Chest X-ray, AP view. Patient: 65 years old, sex M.
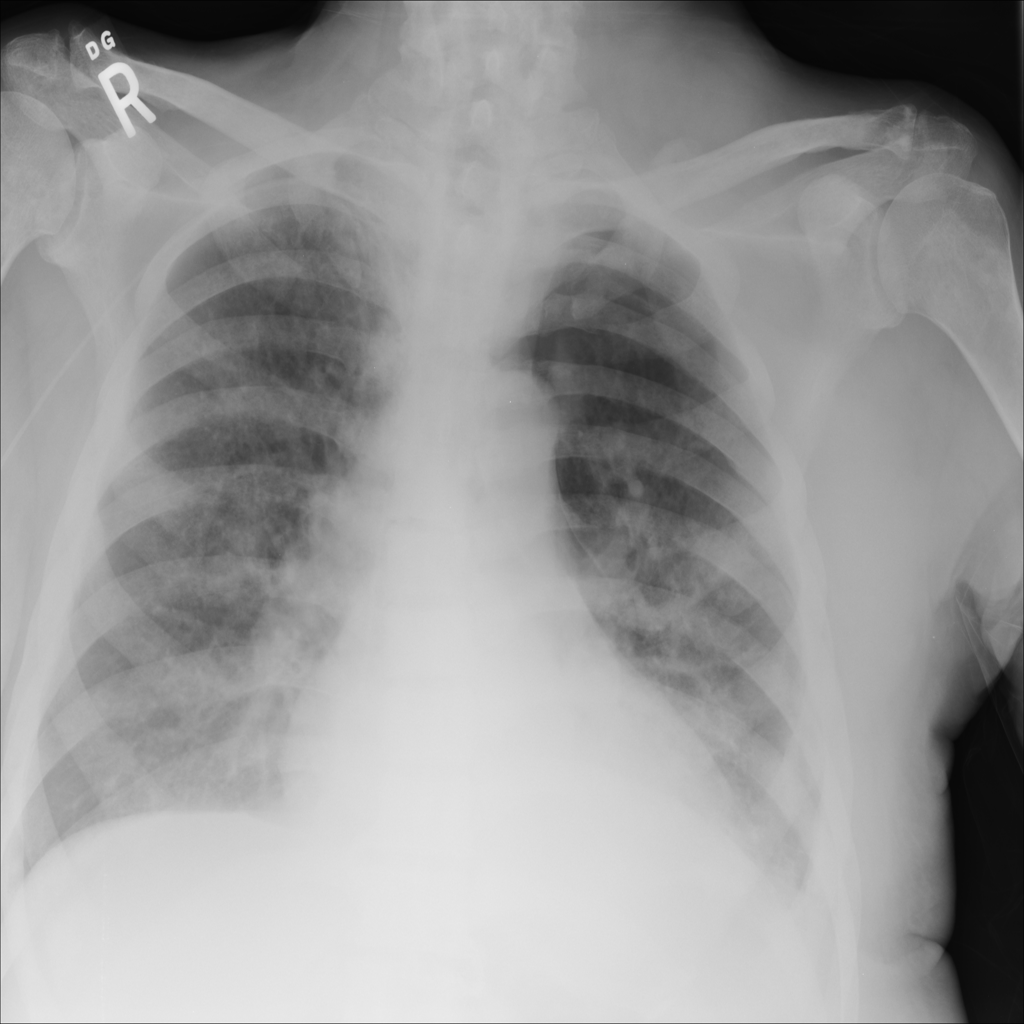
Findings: Effusion, Pneumothorax